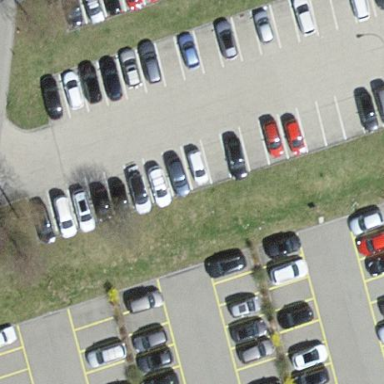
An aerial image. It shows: Parking area.